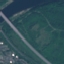
Label: Highway